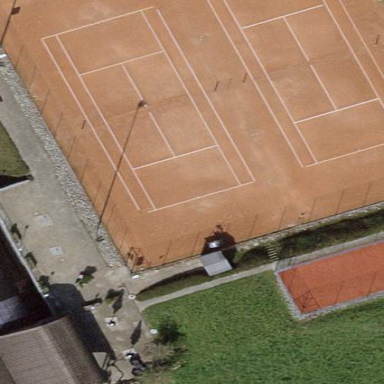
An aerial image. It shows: Tennis court on pitch.